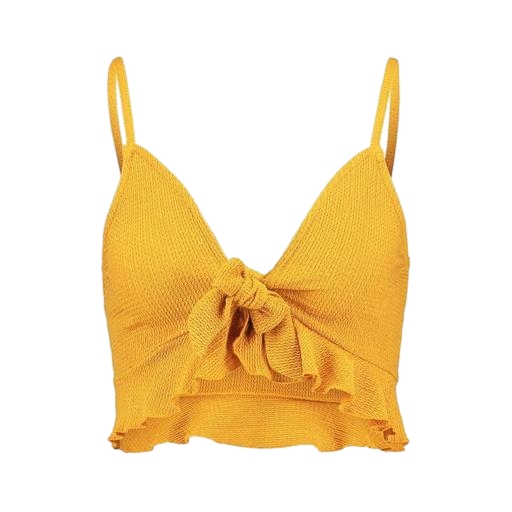
yellow tie front top, sexy bralette top, yellow tank top, white background